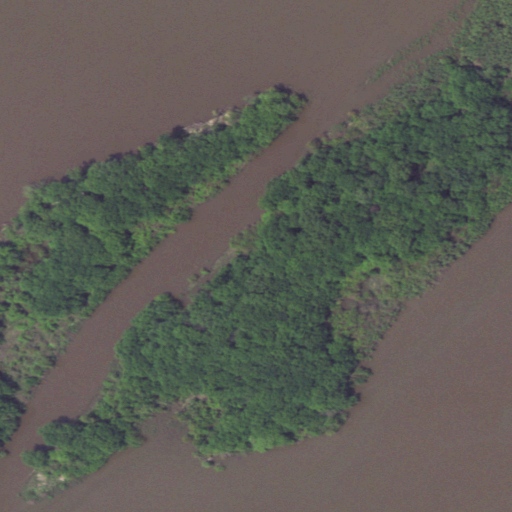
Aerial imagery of island in Iowa named Furnald Island containing open water, woody wetlands, and herbaceous wetlands